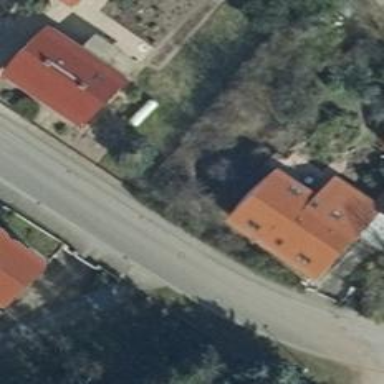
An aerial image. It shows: Simple and straightforward house.